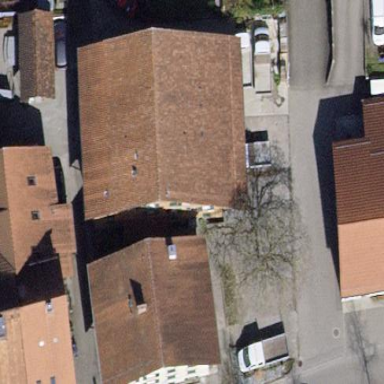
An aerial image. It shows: Building with tile roof.